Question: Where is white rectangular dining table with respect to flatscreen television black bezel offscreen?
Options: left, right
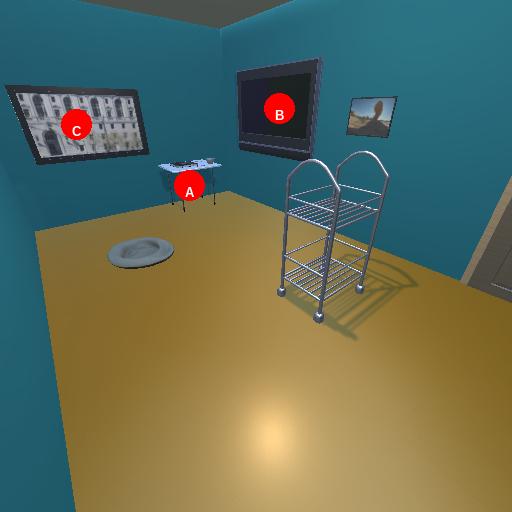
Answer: left